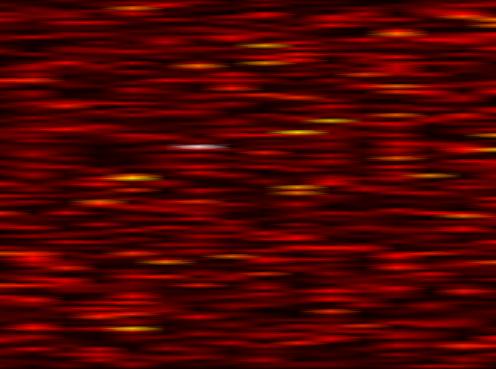
Label: FOFDM